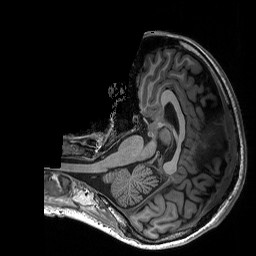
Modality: T1w
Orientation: axial
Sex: male